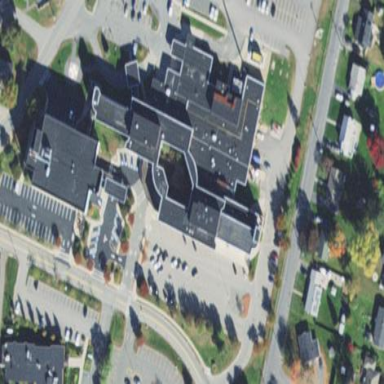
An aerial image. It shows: Healthcare facility identified as hospital.